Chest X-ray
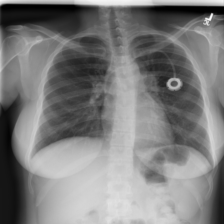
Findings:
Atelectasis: negative
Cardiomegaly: negative
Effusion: negative
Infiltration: negative
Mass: positive
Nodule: negative
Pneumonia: negative
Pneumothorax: negative
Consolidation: negative
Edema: negative
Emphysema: negative
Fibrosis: negative
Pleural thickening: negative
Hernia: negative